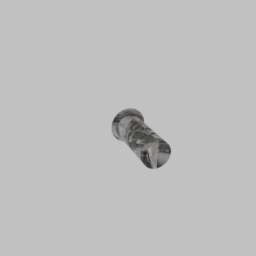
Label: architecture